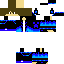
A male skeleton skin with dark skin, wearing brown helmet dressed in a blue armor chest and black pants, featuring a closed mouth.